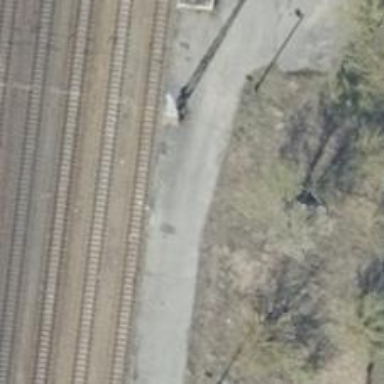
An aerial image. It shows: Concrete track with grade1 quality.